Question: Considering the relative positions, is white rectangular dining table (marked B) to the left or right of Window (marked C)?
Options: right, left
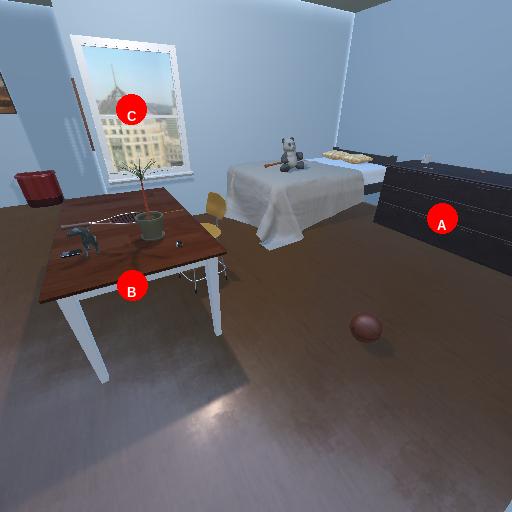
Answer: right